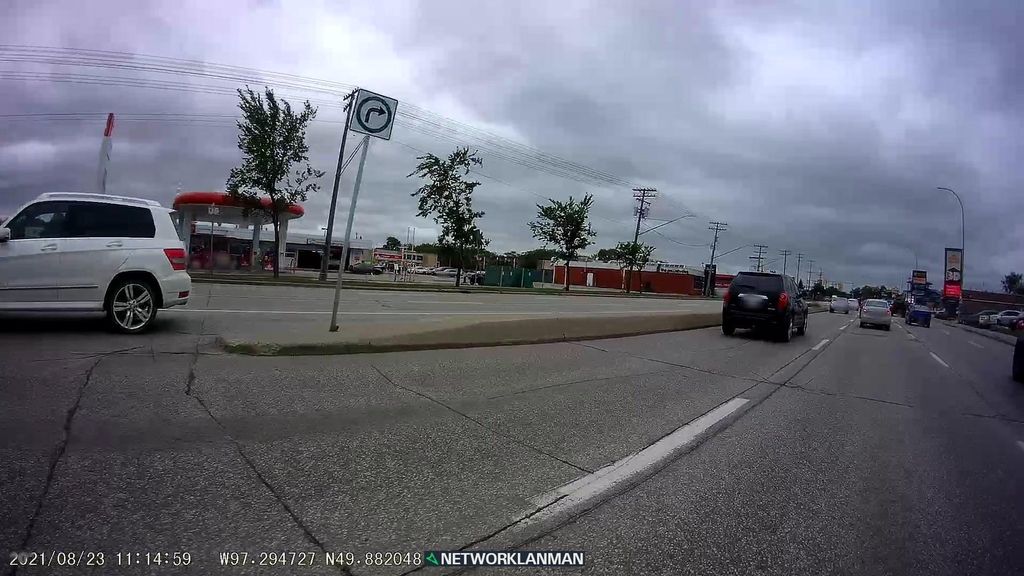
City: winnipeg